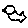
Label: bird